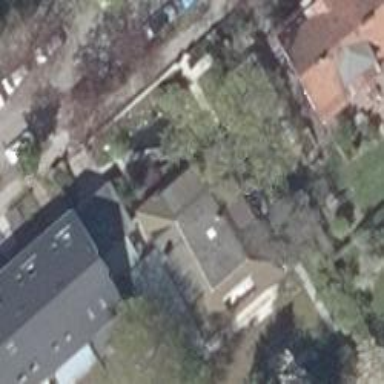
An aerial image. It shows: Detached building.